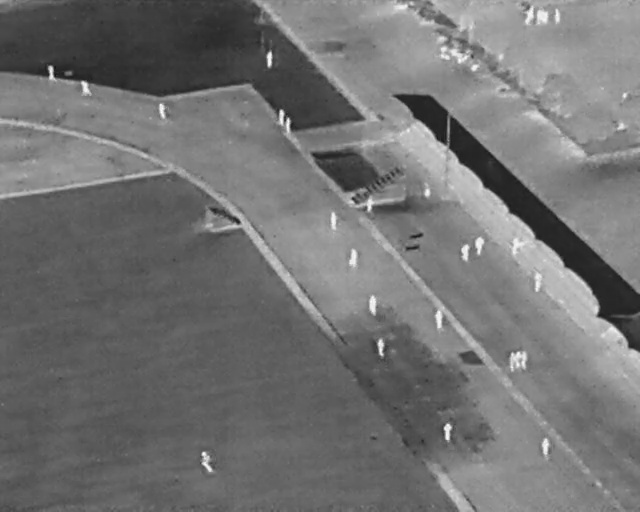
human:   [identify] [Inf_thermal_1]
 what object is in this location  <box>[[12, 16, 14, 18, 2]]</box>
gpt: <ref>1 medium person at the top left</ref>